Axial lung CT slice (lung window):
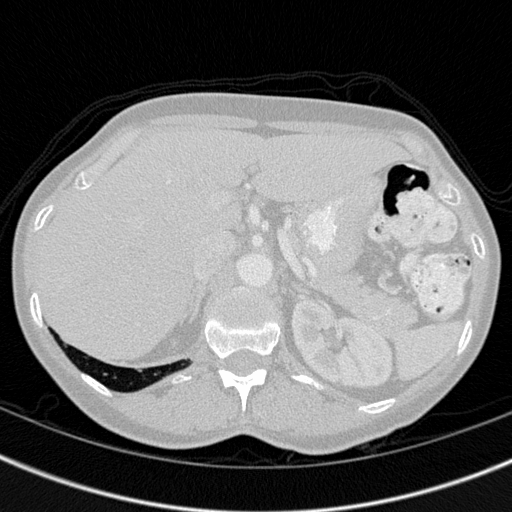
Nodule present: no